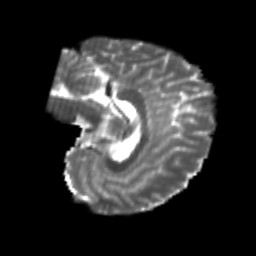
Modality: T2w
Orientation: sagittal
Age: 20
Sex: female
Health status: healthy
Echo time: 0.074 s